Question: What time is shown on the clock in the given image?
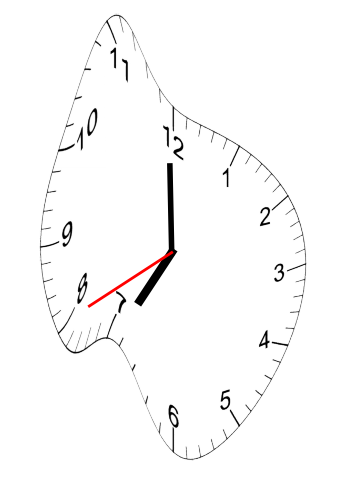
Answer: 06:59:40